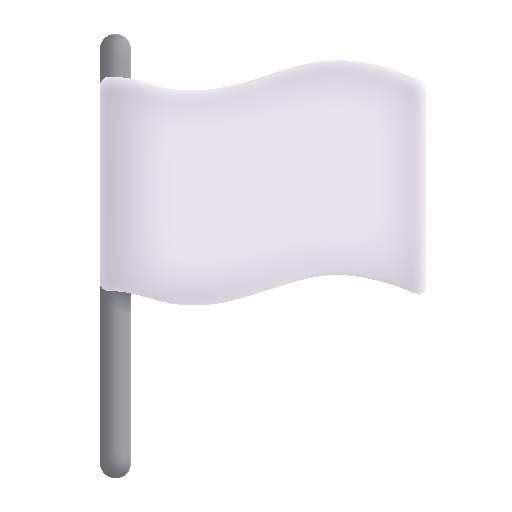
white flag color